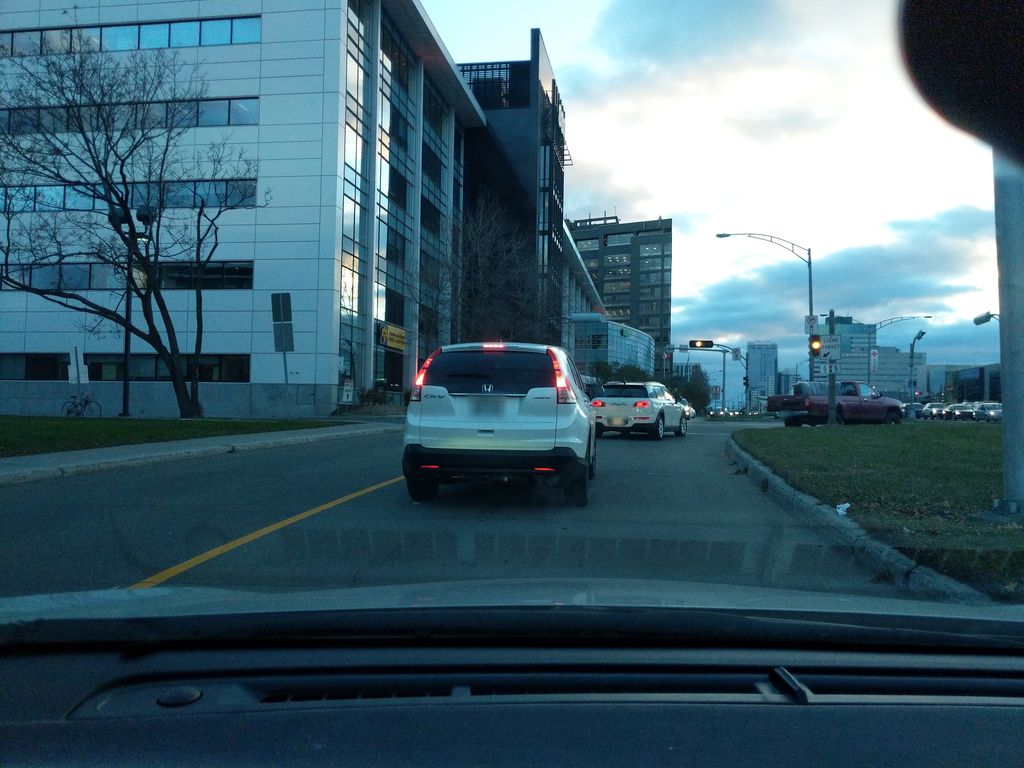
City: quebec_city